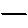
Label: line